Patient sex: M
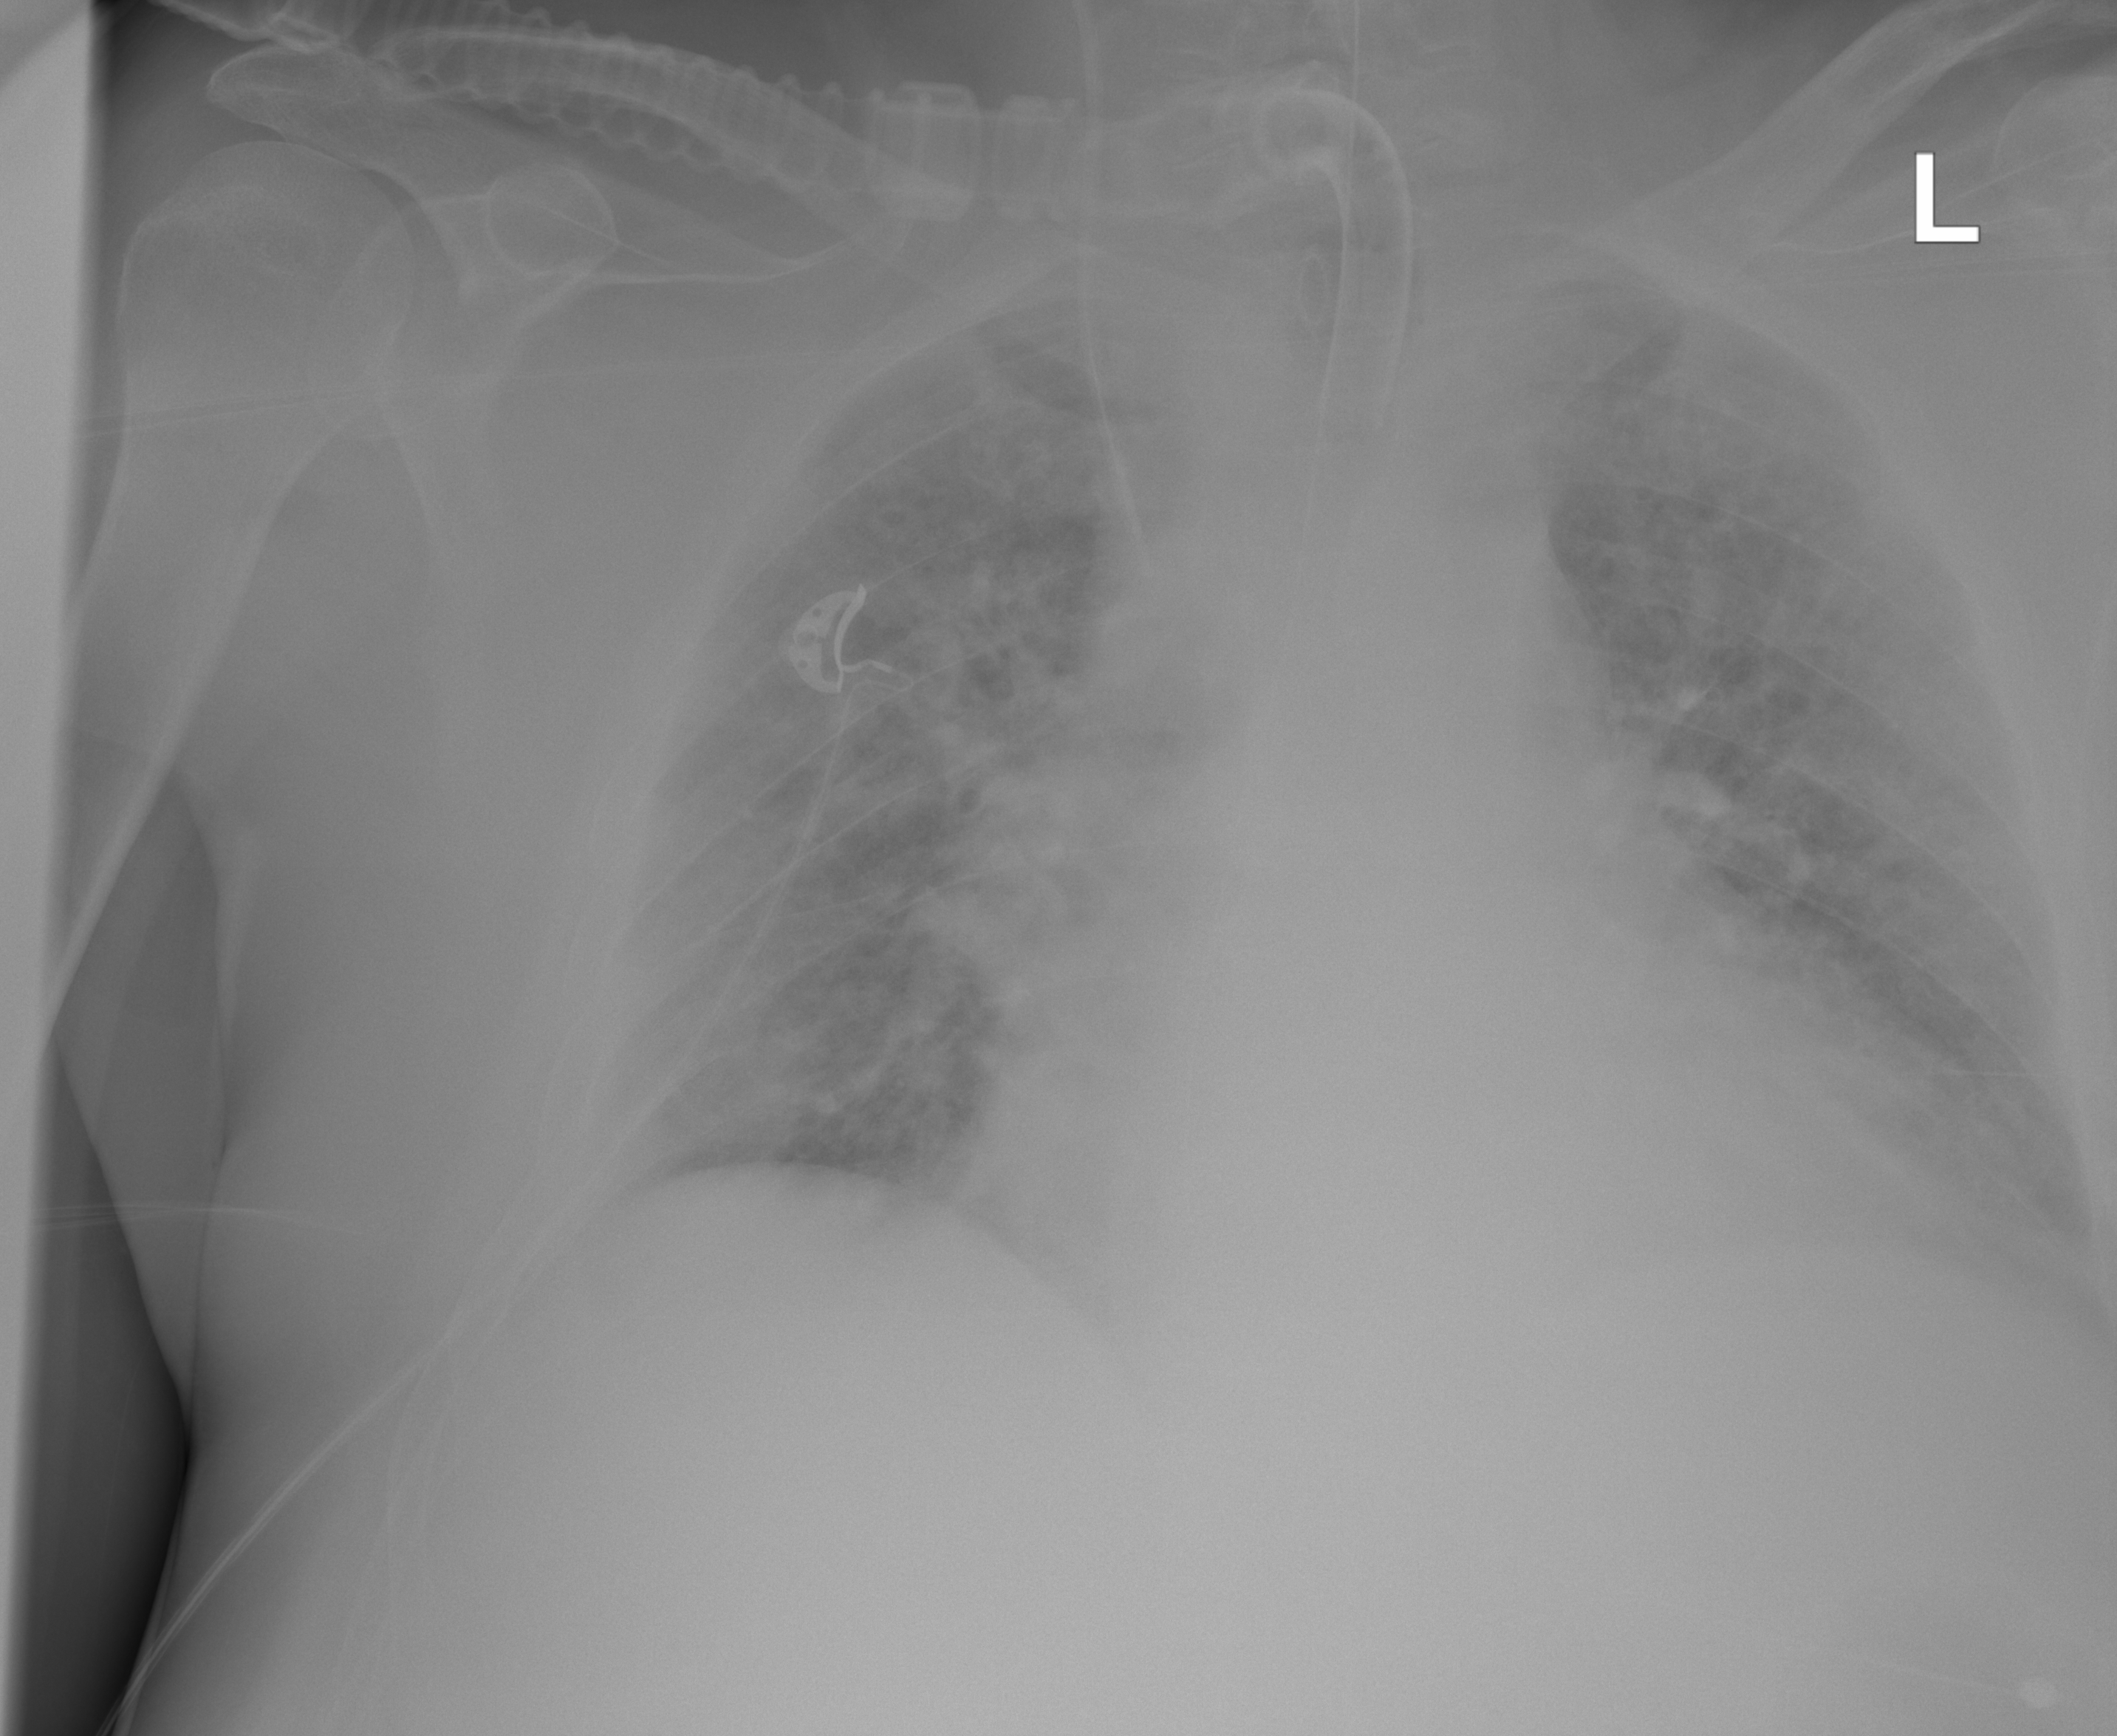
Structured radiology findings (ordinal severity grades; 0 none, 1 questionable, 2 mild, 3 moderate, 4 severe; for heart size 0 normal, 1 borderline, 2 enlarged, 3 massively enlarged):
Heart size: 2
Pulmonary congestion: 0
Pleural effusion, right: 1
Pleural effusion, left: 1
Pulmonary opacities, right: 3
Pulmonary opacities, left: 3
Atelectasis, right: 2
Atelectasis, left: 0